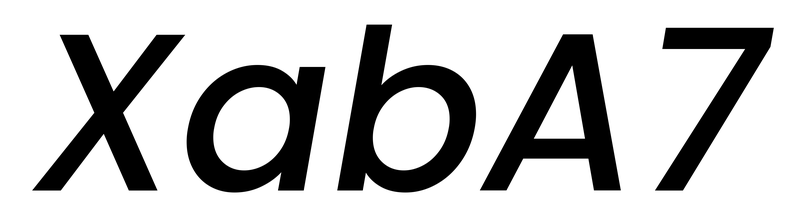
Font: Poppins-MediumItalic